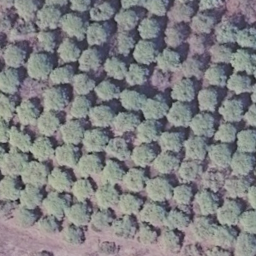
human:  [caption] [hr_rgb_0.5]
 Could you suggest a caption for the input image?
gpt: There is a piece of farmland .

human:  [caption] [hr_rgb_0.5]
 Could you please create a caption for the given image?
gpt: It is a piece of cropland .

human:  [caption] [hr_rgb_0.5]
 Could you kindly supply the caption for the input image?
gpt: It is a piece of farmland .

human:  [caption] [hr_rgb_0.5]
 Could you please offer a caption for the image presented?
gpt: There is a piece of cropland .

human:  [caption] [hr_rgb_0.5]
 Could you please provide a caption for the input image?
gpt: Here is a piece of farmland .